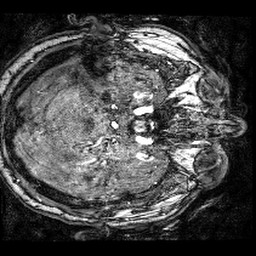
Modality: angio
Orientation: axial
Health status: ill
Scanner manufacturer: philips
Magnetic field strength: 3 T
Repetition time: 0.01754 s
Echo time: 0.003075 s